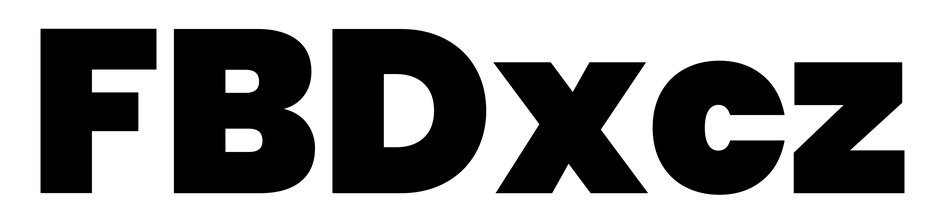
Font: Poppins-Black